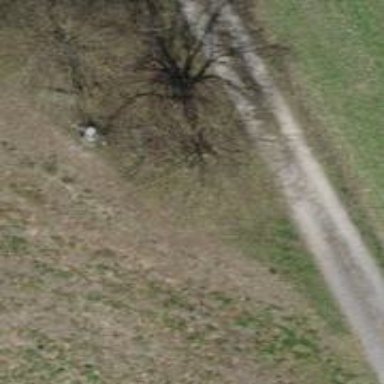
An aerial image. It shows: Wayside cross with historic significance.